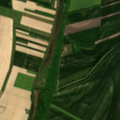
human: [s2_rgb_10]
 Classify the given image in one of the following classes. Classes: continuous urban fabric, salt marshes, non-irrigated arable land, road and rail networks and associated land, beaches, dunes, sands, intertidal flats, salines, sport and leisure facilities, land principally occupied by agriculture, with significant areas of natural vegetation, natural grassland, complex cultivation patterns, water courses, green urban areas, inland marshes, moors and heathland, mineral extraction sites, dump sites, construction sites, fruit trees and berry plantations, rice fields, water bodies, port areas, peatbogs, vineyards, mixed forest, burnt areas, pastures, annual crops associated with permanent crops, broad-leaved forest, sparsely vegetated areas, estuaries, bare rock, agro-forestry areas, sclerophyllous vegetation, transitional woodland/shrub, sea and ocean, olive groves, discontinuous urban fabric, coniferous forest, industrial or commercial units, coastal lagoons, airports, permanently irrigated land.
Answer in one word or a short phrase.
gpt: non-irrigated arable land, complex cultivation patterns, inland marshes